Question: When I click on Problem, both check boxes must select/deselect. I want to select and deselect check boxes for multiple time. It works only for selecting and then deselecting (2 times) and then is not working any more.

My code:
'''
$(document).ready(function() {
$('#CHECK-ALL').click(function() {
if ($(this).is(':checked')) {
$('#P').attr('checked',true);
} else {
$('#P').attr('checked',false);
}
});
});
'''
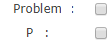
Answer: You're using the wrong method, you should be using 'prop'
'''
$(document).ready(function() {
$('#CHECK-ALL').click(function() {
if ($(this).is(':checked')) {
$('#P').prop('checked',true);
} else {
$('#P').prop('checked',false);
}
});
});
'''
Your code could be reduced to
'''
$('#CHECK-ALL').click(function() {
$('#P').prop('checked', this.checked);
});
'''
When you set the attribute, it works fine, but it doesn't change the property, so the next time you check '$(this).is(':checked')' it's still unchecked, as that checks the property, not the attribute, which is why it's not working.